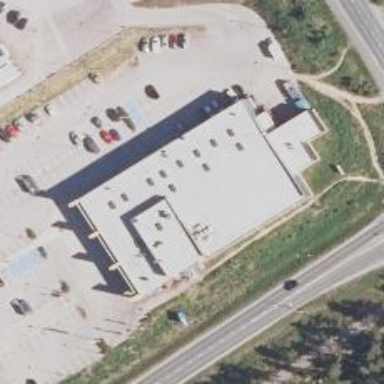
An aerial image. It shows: Pharmacy providing healthcare services.